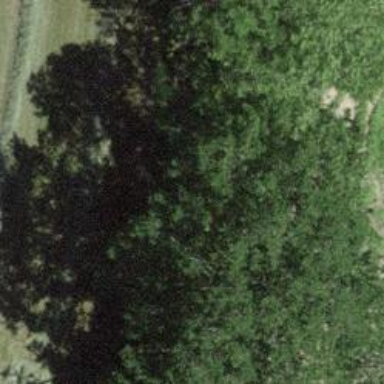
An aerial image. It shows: Row of trees in natural setting.